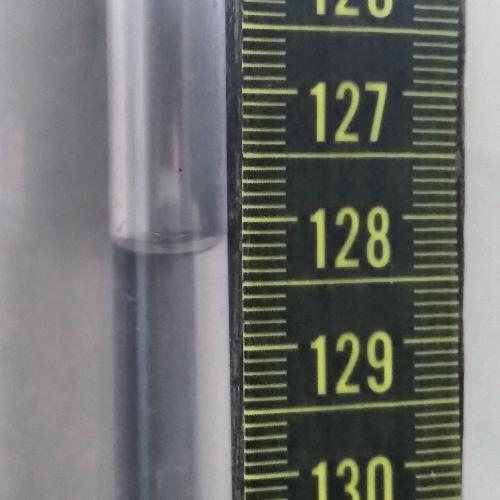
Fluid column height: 128.2 cm